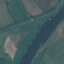
Label: River